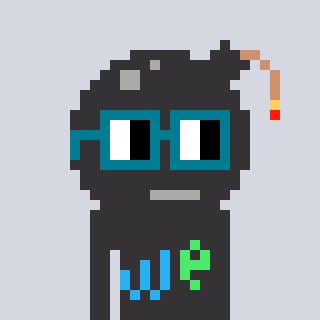
a pixel art character with square dark green glasses, a bomb-shaped head and a grayscale-colored body on a cool background